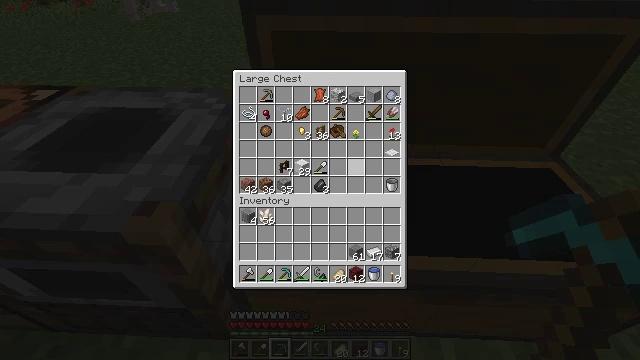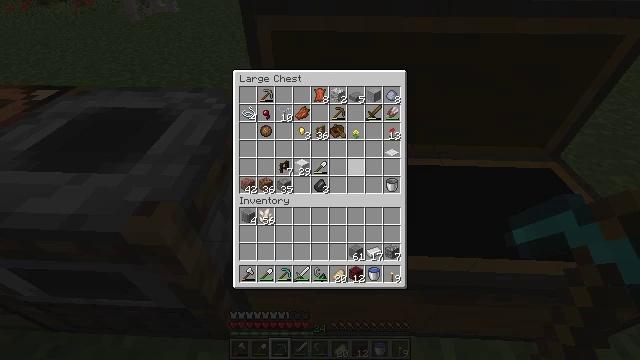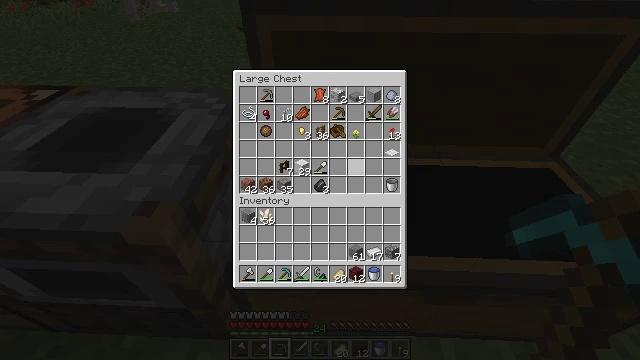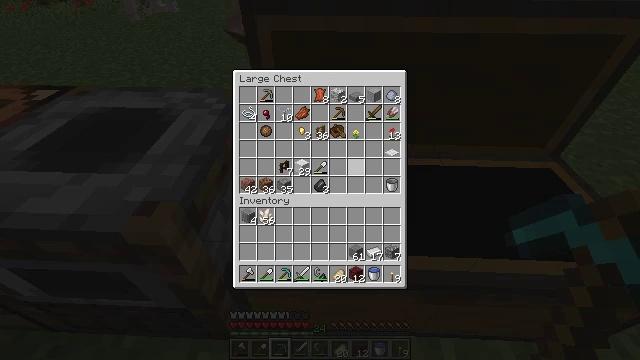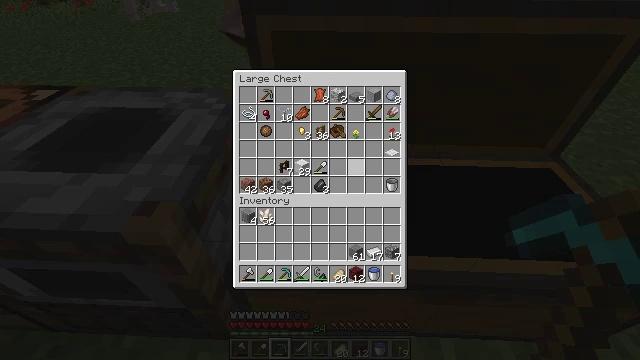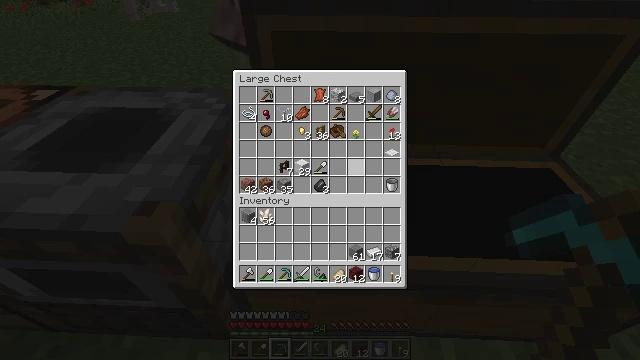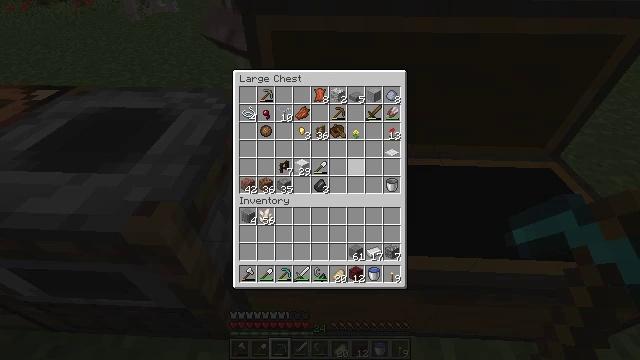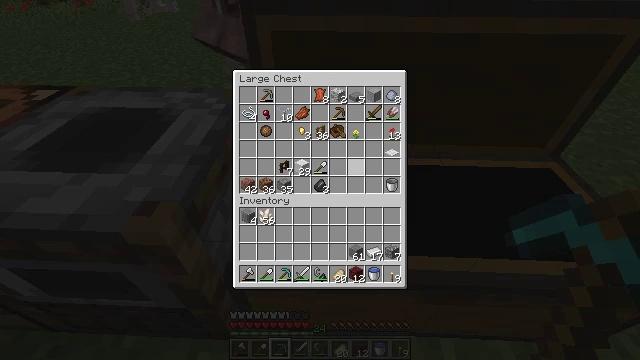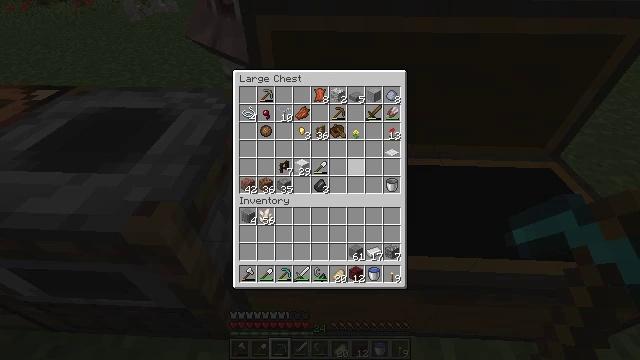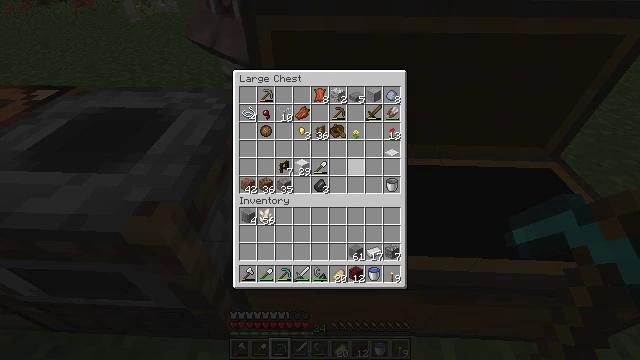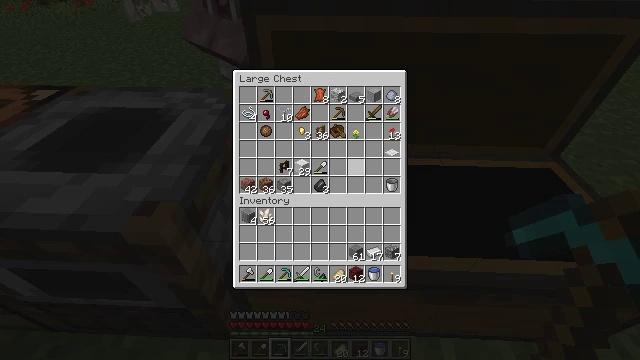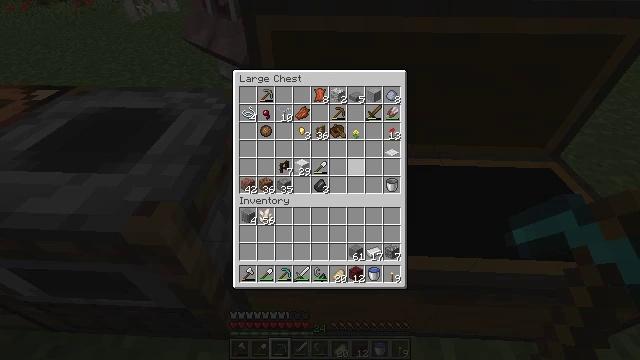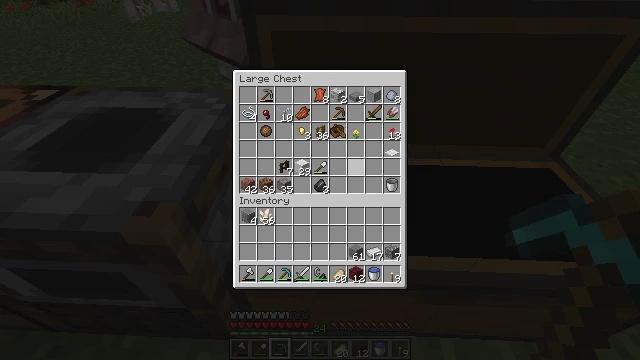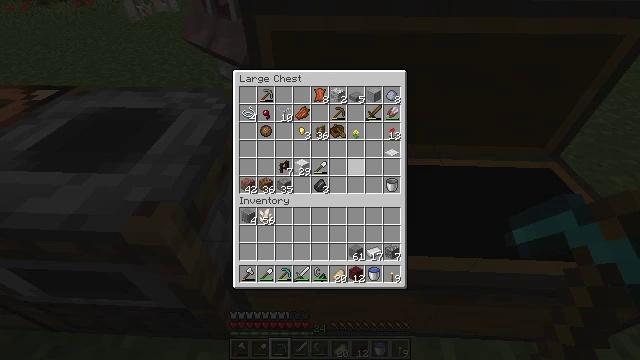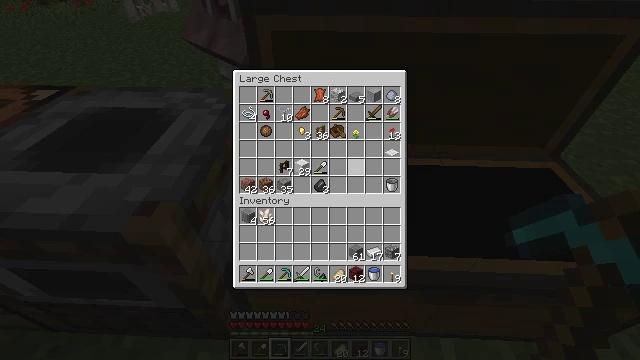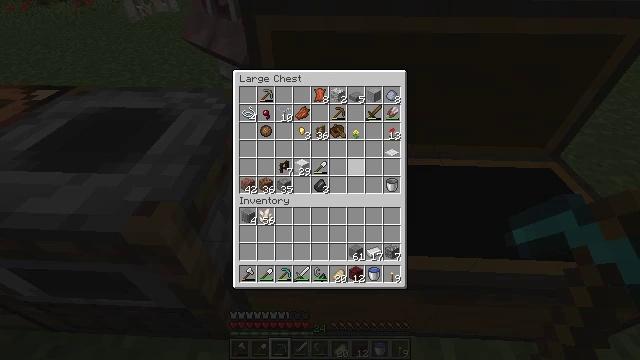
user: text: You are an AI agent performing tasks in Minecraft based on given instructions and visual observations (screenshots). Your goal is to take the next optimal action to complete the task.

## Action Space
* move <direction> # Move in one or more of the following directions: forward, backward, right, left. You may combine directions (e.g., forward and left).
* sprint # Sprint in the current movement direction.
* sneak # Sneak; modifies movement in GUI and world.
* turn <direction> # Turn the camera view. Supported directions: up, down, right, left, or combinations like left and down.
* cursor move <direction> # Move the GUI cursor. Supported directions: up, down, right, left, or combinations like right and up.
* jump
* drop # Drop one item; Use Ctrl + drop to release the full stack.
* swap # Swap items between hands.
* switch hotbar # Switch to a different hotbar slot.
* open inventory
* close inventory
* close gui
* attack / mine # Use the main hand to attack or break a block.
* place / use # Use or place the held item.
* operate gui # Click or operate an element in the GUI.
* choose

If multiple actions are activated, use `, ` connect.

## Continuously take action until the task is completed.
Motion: motion action
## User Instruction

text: Craft stone stairs from stone blocks.
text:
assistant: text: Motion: no_op
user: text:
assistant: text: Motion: no_op
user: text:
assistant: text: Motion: no_op
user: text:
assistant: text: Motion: no_op
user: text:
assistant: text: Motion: no_op
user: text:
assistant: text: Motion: no_op
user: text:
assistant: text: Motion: no_op
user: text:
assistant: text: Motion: no_op
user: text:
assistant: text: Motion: no_op
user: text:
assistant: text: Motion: no_op
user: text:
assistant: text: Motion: no_op
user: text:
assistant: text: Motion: no_op
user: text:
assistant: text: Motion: no_op
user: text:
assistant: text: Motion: no_op
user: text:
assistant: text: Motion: no_op
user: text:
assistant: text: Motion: no_op
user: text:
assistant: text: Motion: no_op
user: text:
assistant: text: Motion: no_op
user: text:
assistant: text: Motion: no_op
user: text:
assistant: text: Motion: no_op
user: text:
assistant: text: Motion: no_op
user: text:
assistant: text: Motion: turn right
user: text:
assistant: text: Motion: turn right
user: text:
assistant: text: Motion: no_op
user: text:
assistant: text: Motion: no_op
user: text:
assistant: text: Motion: no_op
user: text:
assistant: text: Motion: no_op
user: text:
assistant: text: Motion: no_op
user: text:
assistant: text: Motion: no_op
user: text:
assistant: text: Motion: sneak